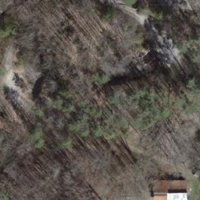
EUNIS habitat code: 41
Species observed at this site:
Neottia nidus-avis